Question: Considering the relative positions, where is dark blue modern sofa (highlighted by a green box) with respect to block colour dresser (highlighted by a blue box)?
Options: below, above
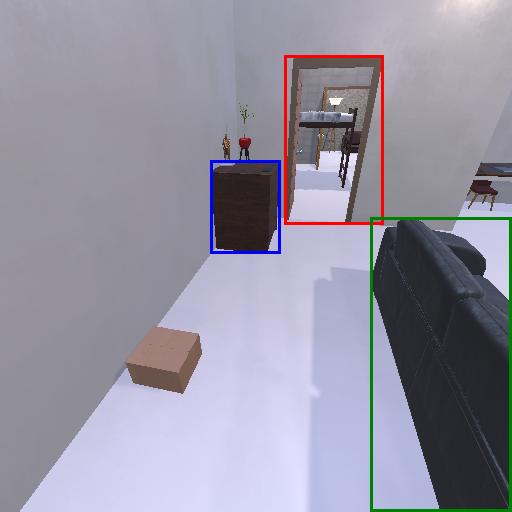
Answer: below